Question: I would like to show the direction images on all sides of the screen. E.g. if the target's location is the right side of user's location and is outside of the visible map area, then I want to add a direction image as shown on the picture below (The Green annotation is user's location, red one is the direction for the target, which is out of bounds of the screen):

I found a solution for IOS here:
<URL>
But unable to find solution in android yet.
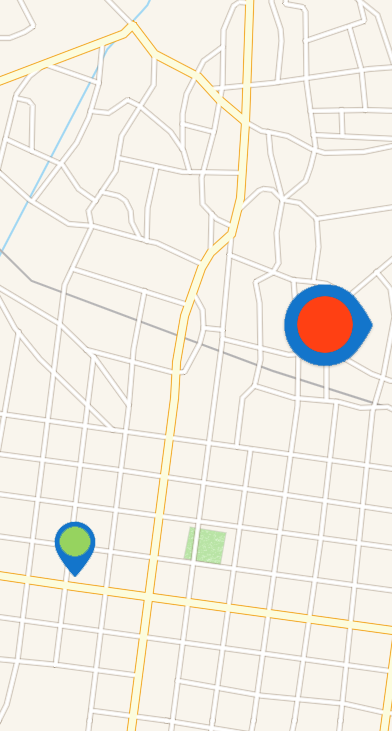
Answer: Finally i found the solution:

'''
//Add at class level
private static final int NORTH = 1;
private static final int SOUTH = 2;
private static final int EAST = 3;
private static final int WEST = 4;
private ImageView imgEast;
private ImageView imgWest;
private ImageView imgNorth;
private ImageView imgSouth;
private LatLng source;
private LatLng target;
//In onCreate or somewhere else
imgEast = (ImageView) findViewById(R.id.east);
imgWest = (ImageView) findViewById(R.id.west);
imgNorth = (ImageView) findViewById(R.id.north);
imgSouth = (ImageView) findViewById(R.id.south);
source = new LatLng(31.499851, 74.317489);
target = new LatLng(33.736189, 73.096848);
//Add after populating map
googleMap.setOnCameraChangeListener(new OnCameraChangeListener() {
@Override
public void onCameraChange(CameraPosition position) {
if(isLocationVisible(source) && !isLocationVisible(target)){
double bearing = calculateBearing(source, target);
showCardinalPointDirection(bearing);
}else{
hideCardinalPointers();
}
}
});
public boolean isLocationVisible(LatLng latLng){
LatLngBounds curScreen = googleMap.getProjection()
.getVisibleRegion().latLngBounds;
if(curScreen.contains(latLng)){
return true;
}else{
return false;
}
}
private double calculateBearing(LatLng source, LatLng target){
double lat1 = DegreesToRadians(source.latitude);
double lon1 = DegreesToRadians(source.longitude);
double lat2 = DegreesToRadians(target.latitude);
double lon2 = DegreesToRadians(target.longitude);
double dLon = lon2 - lon1;
double y = Math.sin(dLon) * Math.cos(lat2);
double x = Math.cos(lat1) * Math.sin(lat2) - Math.sin(lat1) * Math.cos(lat2) * Math.cos(dLon);
double radiansBearing = Math.atan2(y, x);
if(radiansBearing < 0.0)
radiansBearing += 2*Math.PI;
return RadiansToDegrees(radiansBearing);
}
private void showCardinalPointDirection(double bearing){
int direction = cardinalPointWithBearing(bearing);
View activeDirection = null;
switch(direction){
case EAST:
activeDirection = this.imgEast;
break;
case WEST:
activeDirection = this.imgWest;
break;
case SOUTH:
activeDirection = this.imgSouth;
break;
case NORTH:
activeDirection = this.imgNorth;
break;
}
//Hide all pointers
hideCardinalPointers();
//Visible only active direction pointer
activeDirection.setVisibility(View.VISIBLE);
//Set rotation to show direction
activeDirection.setRotation((float)bearing);
}
private int cardinalPointWithBearing(double bearing){
if (bearing > 45.0 && bearing <= 135.0) {
return EAST;
} else if (bearing > 135.0 && bearing <= 225.0) {
return SOUTH;
} else if (bearing > 225.0 && bearing <= 315.0) {
return WEST;
} else {
return NORTH;
}
}
double DegreesToRadians(double degrees) {
return degrees * Math.PI / 180.0;
};
double RadiansToDegrees(double radians) {
return radians * 180.0/Math.PI;
};
private void hideCardinalPointers(){
imgEast.setVisibility(View.INVISIBLE);
imgWest.setVisibility(View.INVISIBLE);
imgSouth.setVisibility(View.INVISIBLE);
imgNorth.setVisibility(View.INVISIBLE);
}
'''